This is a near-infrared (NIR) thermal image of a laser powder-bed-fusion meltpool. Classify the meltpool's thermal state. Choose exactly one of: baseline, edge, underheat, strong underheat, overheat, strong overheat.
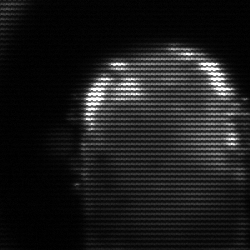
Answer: baseline